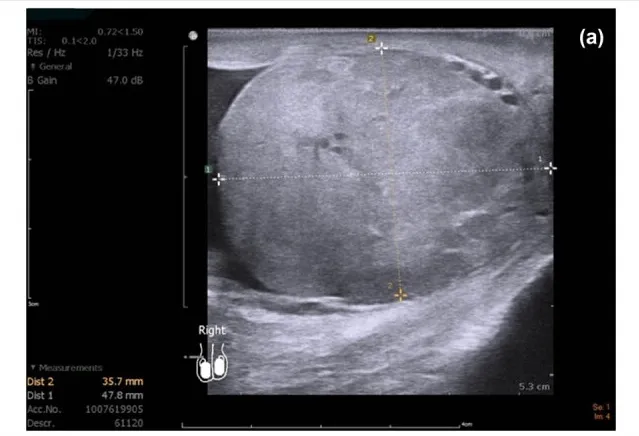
Ultrasound sonography:. A well-capsulated heteroechoic round mass over the tail of epididymis, 4.7 x 3.5 cm in size.
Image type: radiology (ultrasound)